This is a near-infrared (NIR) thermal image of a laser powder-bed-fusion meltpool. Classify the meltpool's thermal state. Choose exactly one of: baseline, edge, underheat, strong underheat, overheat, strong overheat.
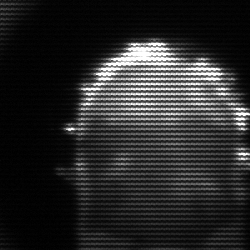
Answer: baseline